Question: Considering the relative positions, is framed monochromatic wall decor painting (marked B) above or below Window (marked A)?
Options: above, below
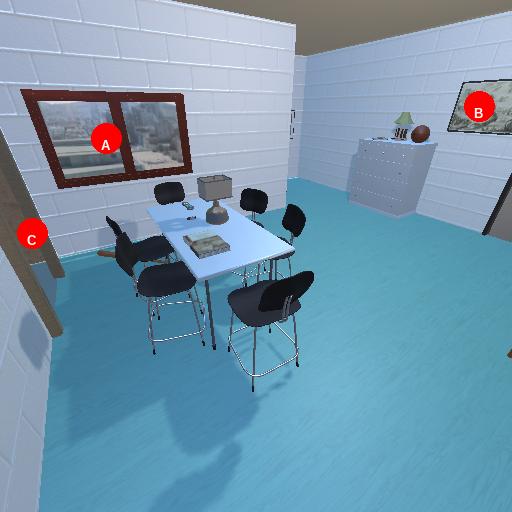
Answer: above